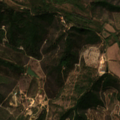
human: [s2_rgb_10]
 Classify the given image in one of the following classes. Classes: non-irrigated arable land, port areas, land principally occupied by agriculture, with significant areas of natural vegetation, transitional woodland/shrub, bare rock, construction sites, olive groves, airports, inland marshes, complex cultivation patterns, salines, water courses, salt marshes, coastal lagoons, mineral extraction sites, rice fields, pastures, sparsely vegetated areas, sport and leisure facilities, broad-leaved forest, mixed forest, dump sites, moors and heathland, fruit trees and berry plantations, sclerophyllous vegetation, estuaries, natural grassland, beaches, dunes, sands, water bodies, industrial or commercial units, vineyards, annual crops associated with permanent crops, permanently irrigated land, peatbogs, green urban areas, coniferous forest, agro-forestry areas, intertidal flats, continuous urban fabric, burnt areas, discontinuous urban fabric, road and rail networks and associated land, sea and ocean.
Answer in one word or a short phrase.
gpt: non-irrigated arable land, coniferous forest, sclerophyllous vegetation, transitional woodland/shrub